Question: What is the float alternative for the email clients?
Here is what I have using float. And I want the alternative approach to preserve the behavior exactly.
html
'''
<div class="container">
<div class="leftText">
left text
</div>
<div class="rightText">
right text right text
</div>
</div>
'''
css
'''
.leftText {
display: inline-block;
border: 1px solid green;
background: yellow;
}
.rightText {
display: inline-block;
float: right;
border: 1px solid green;
background: cyan;
}
'''
<URL>
Here is what I tried to do using available in all email clients 'text-align' and 'calc' ('calc' is available according to <URL>.
html
'''
<div class="container">
<div class="leftText">
left text
</div>
<div class="rightText">
right text right text
</div>
</div>
'''
css
'''
.leftText {
display: inline-block;
border: 1px solid green;
background: yellow;
}
.rightText {
display: inline-block;
text-align: right;
width: calc(100% - 58px);
min-width: 122px;
border: 1px solid green;
background: cyan;
}
'''
<URL>
This approach does not work in a way that when the right text is moved to its own line the words does not wrap due to the 'min-width' being set. If it would be possible to add word wrapping after the right text moved to its own line that solution would be what I seek.
According to <URL>.

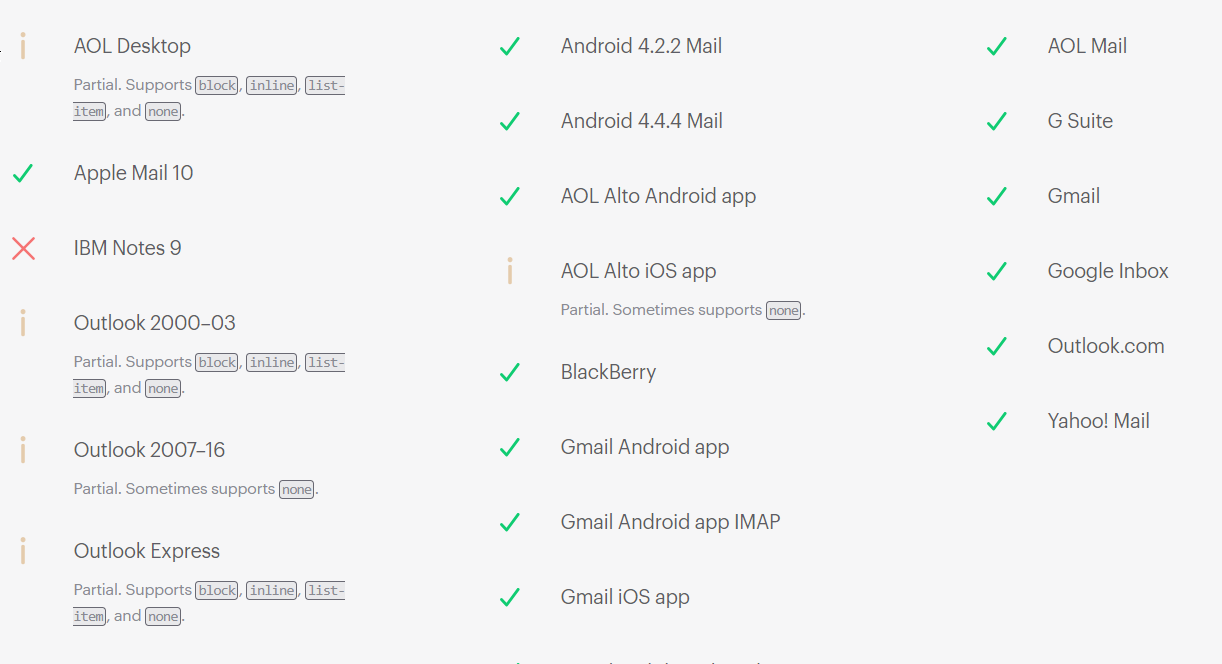
Answer: As mentioned above, it is possible to use tables to simulate floats. Below is the code using of coding. it works the way you want it to.
Note: CSS is just to show you how the stacking would work. Below code can work the same without media queries.
'''
.wrapper{width:680px;outline: 1px solid #f00;}
.wrapper div{outline: 1px solid blue;}
@media screen and (max-width: 480px) {
.wrapper{width:100% !important;}
}
'''
'''
<table width="100%" border="0" cellspacing="0" cellpadding="0" class="wrapper">
<tbody>
<tr>
<td valign="top" bgcolor="#FFFFFF" style="padding:0px;text-align: center; vertical-align: top; font-size: 0px;">
<!--[if (gte mso 9)|(IE)]><table cellspacing="0" cellpadding="0" border="0" width="680" align="center"><tr><td><![endif]-->
<div style="display:inline-block; max-width:340px; min-width:200px; vertical-align:top; width:100%;">
<table width="100%" border="0" cellspacing="0" cellpadding="0">
<tbody>
<tr>
<td style="font-size:10px;">left</td>
</tr>
</tbody>
</table>
</div>
<!--[if (gte mso 9)|(IE)]></td><td><![endif]-->
<div style="display:inline-block; max-width:340px; min-width:200px; vertical-align:top; width:100%;">
<table width="100%" border="0" cellspacing="0" cellpadding="0">
<tbody>
<tr>
<td style="font-size:10px;">right</td>
</tr>
</tbody>
</table>
</div>
<!--[if (gte mso 9)|(IE)]></td></tr></table><![endif]-->
</td>
</tr>
</tbody>
</table>
'''
Hope this is the answer you where looking for.
Cheers